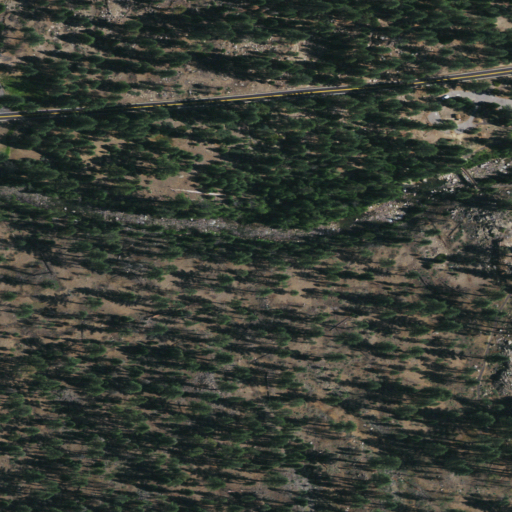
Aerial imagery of plain(s) in California named Pidgeon Flat containing evergreen forest, shrub, grassland, open development, and low intensity development